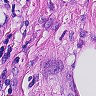
Metastatic tissue present: yes